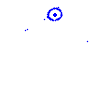
Particle: proton